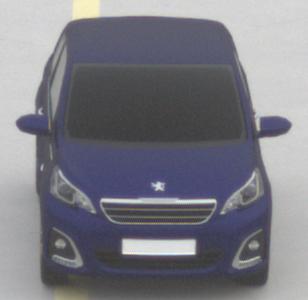
Make: Peugeot
Model: 108 1.0 VTi 68
Detailed model: 108
Model produced from: 2015/03
Model produced until: 2016/10
Doors: 3
Color: blue
Road condition: dry road
Daytime: morning or afternoon
Contrast: low contrast